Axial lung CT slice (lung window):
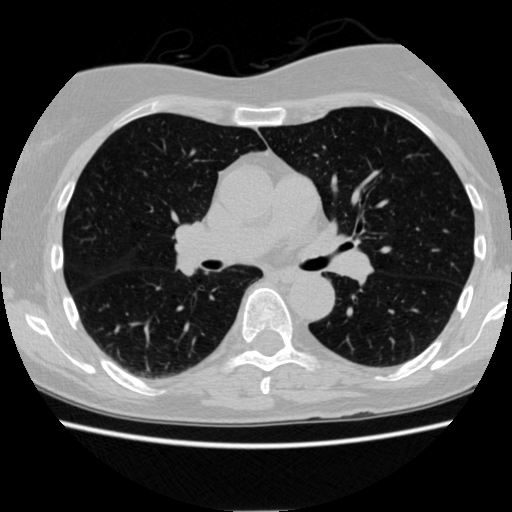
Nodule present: no